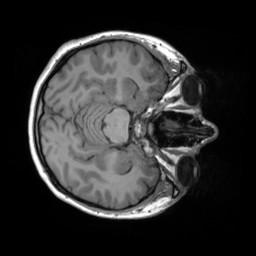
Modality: T1w
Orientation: axial
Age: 25
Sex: female
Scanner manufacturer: siemens
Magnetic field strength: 3 T
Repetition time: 1.8 s
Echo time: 0.00241 s